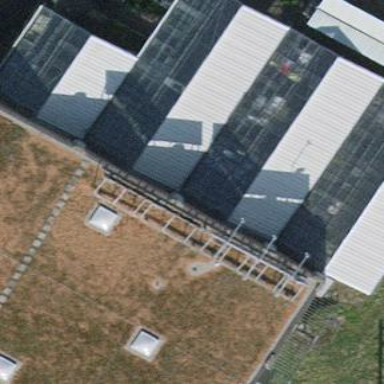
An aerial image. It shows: View of roof of building.